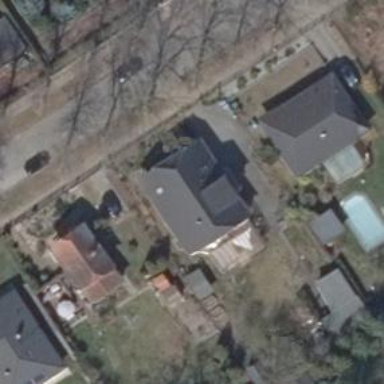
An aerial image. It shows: Detached building with half-hipped roof.